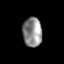
Tissue: prostate
Cell type: Fibroblasts
Senescence score: 0.7723
Nuclear area (px): 565
Mean DAPI intensity: 138.867